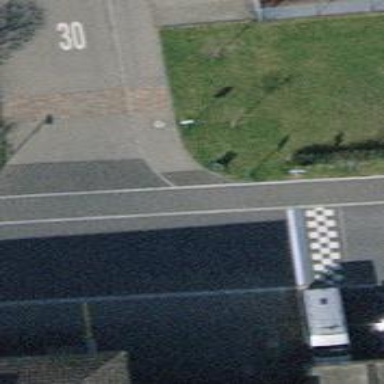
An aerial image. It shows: Bus stop with designated stop position for public transport.